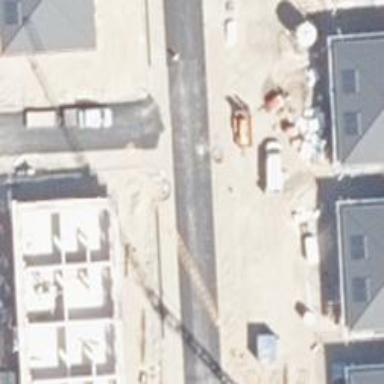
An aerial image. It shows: Asphalt road in residential area.